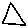
Label: triangle